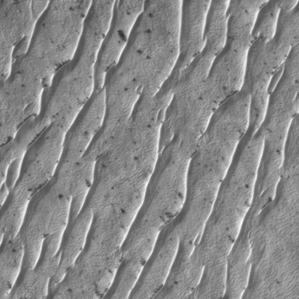
Label: frost